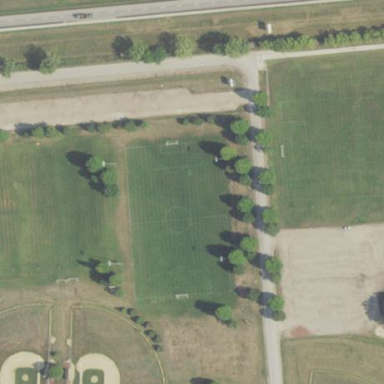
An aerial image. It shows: Soccer pitch for leisureland activities.